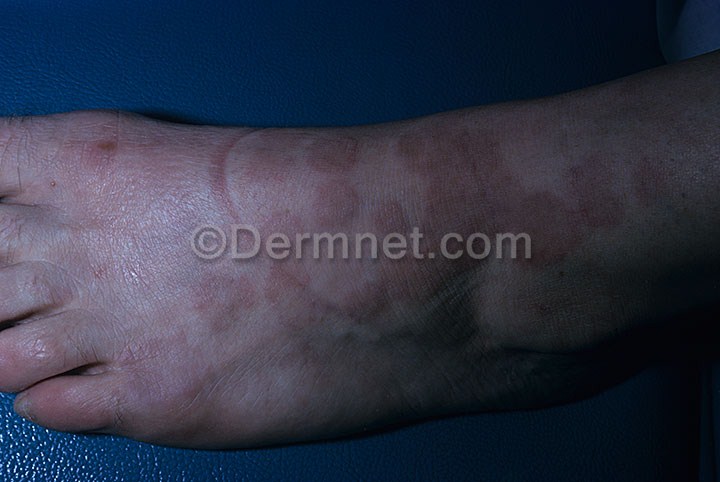
Disease: Systemic Disease